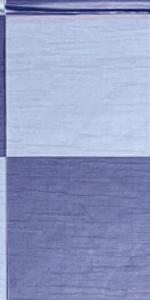
Label: Empty